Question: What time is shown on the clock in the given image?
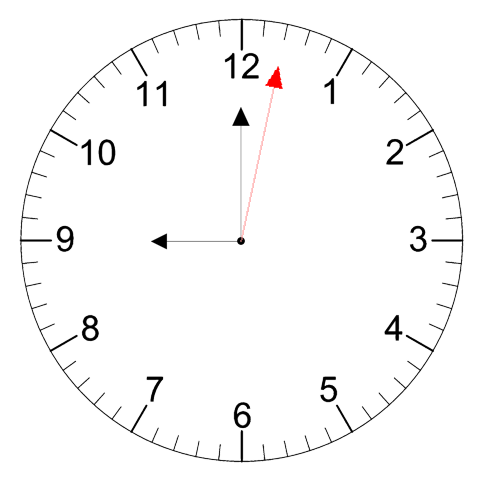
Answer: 09:00:02